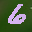
Label: 6